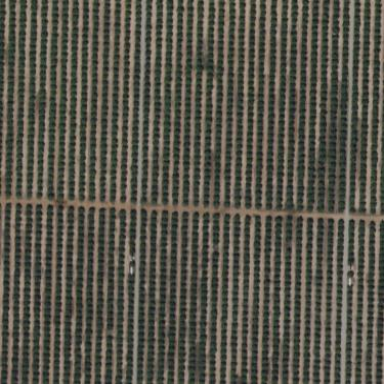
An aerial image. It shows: Orange orchard with rows of orange trees.